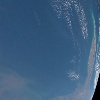
Label: water